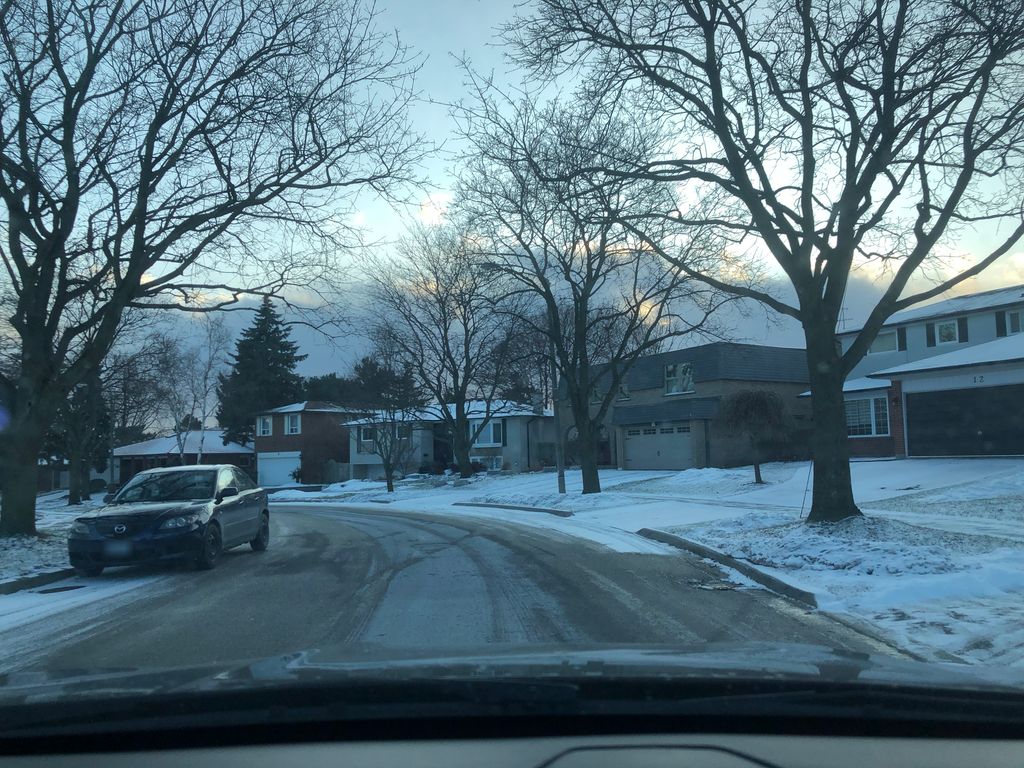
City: toronto